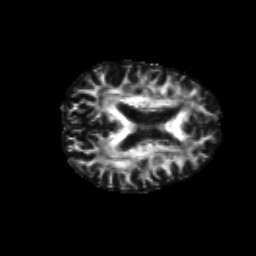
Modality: FA
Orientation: axial
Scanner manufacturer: siemens
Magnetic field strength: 3 T
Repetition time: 6.8 s
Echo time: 0.093 s